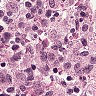
Metastatic tissue present: no